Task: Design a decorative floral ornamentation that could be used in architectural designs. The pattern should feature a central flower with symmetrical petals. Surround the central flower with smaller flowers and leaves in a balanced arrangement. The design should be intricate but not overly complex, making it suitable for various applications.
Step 932:
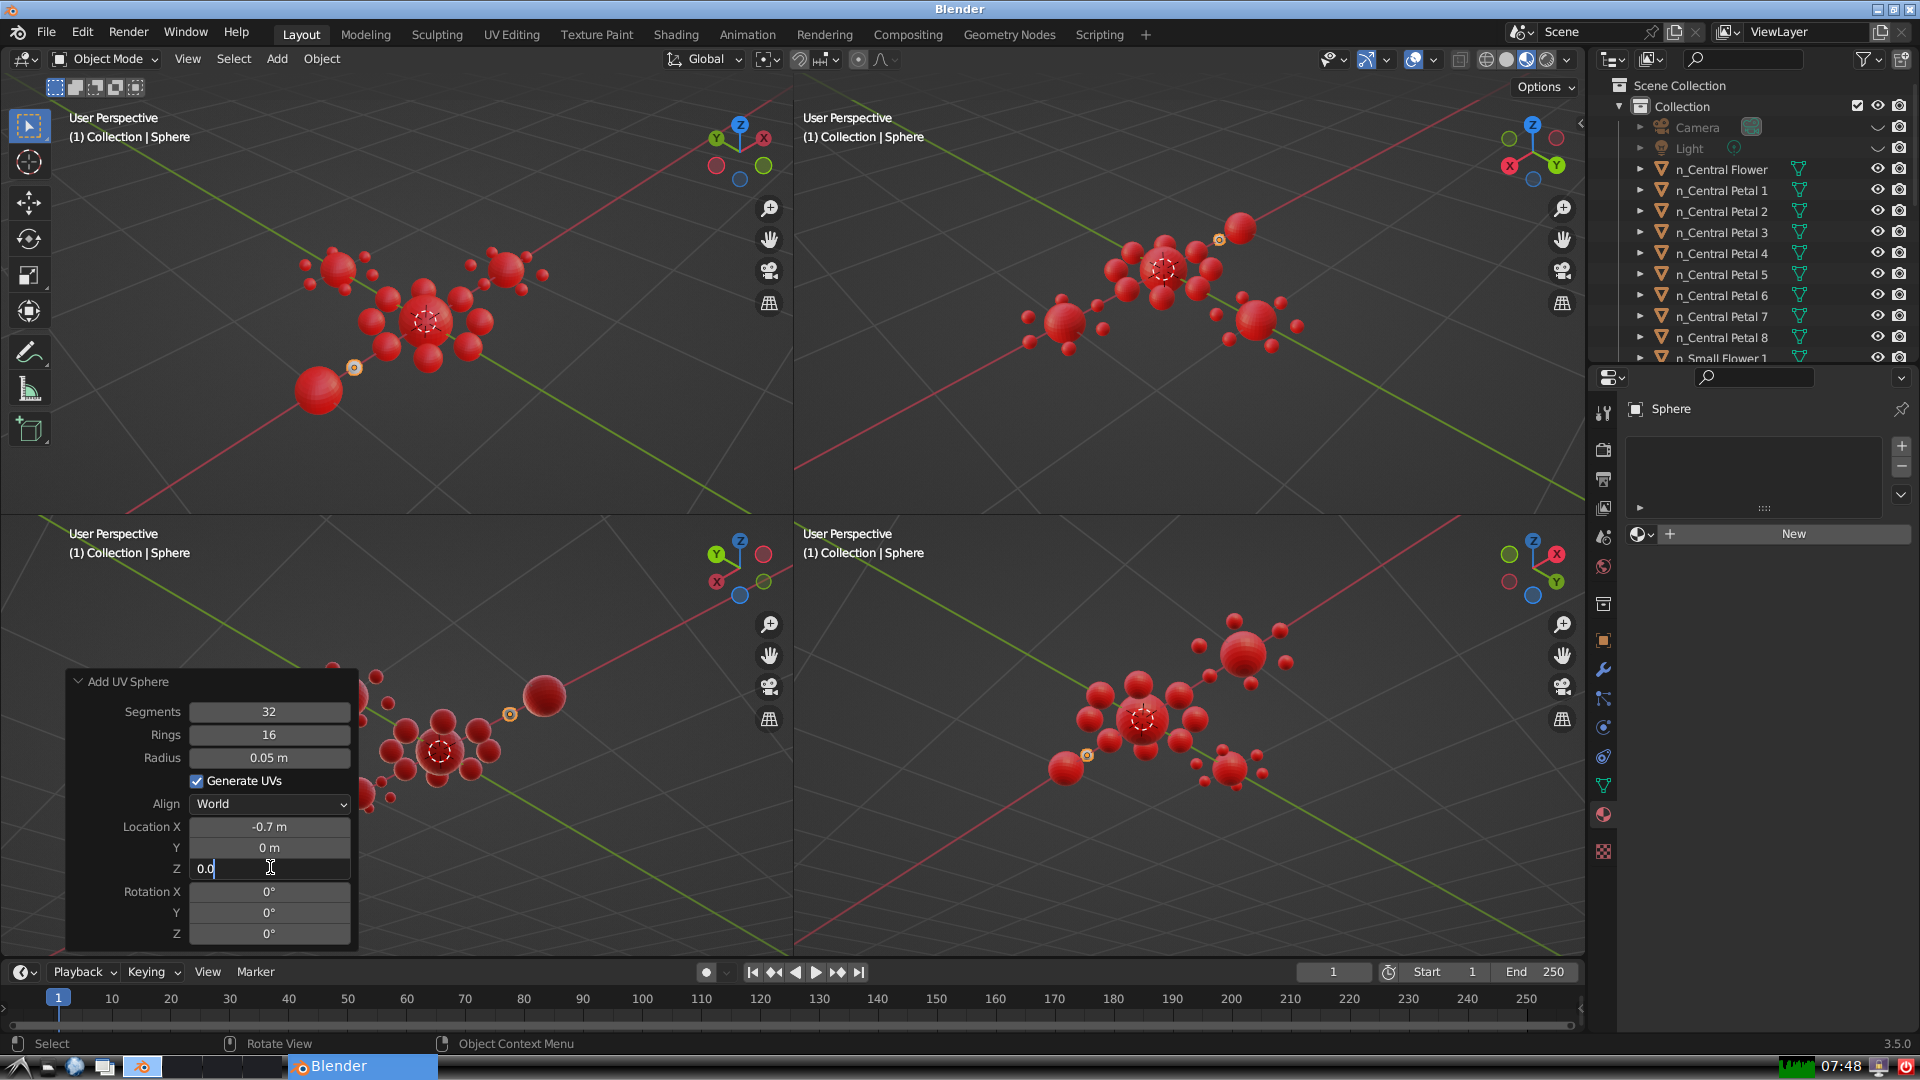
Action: {"key_press": ['Return']}